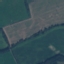
Label: Pasture